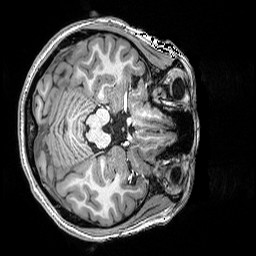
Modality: T1w
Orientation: axial
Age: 19
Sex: female